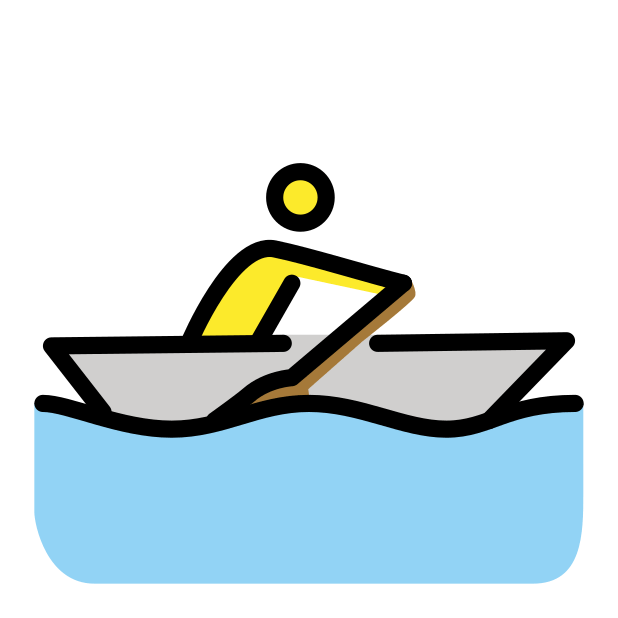
person rowing boat